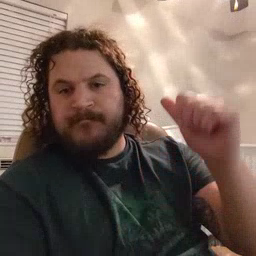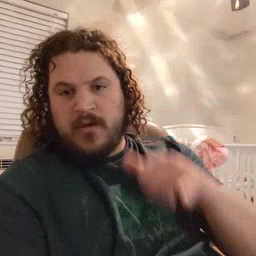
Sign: backyard